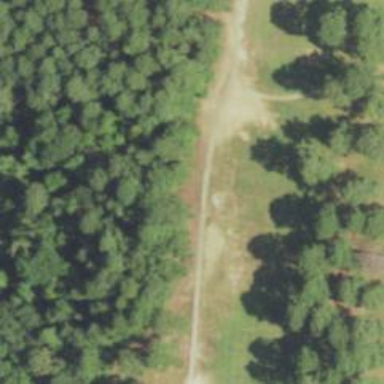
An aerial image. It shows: Path for golf carts.